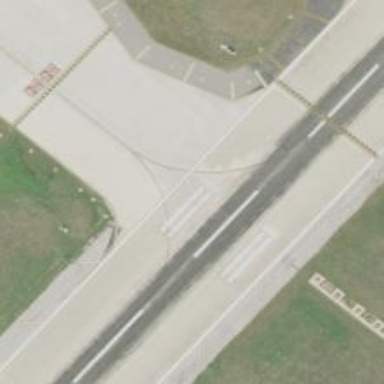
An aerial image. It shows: View of taxiway at the airport.